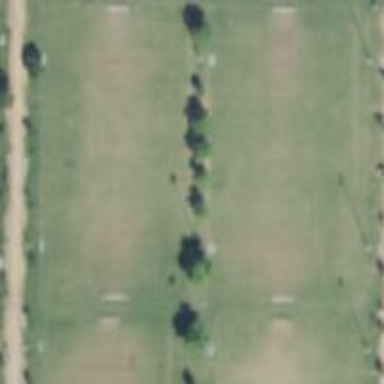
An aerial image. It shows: Soccer pitch for outdoor sports and leisure activities.